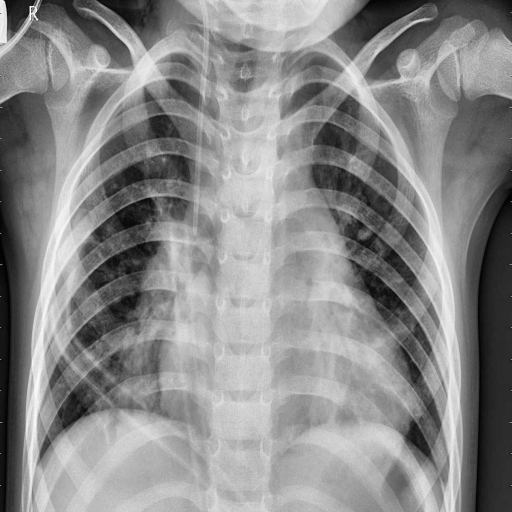
Finding: PNEUMONIA